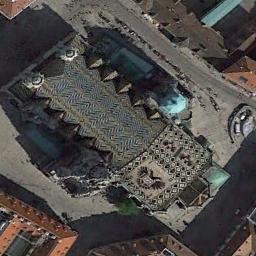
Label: church